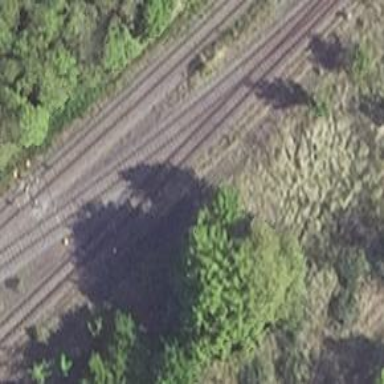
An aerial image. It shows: Railway track.